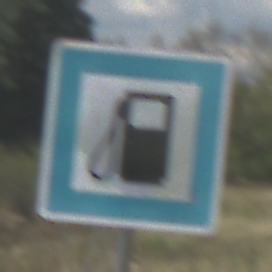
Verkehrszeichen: Tankstelle
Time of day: Midday
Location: Outdoor (Nature)
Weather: PartlyCloudy
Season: Autumn
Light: Natural